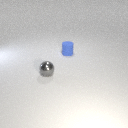
small blue rubber cylinder to the right of small gray metal sphere